Interaction volume radius: 10 \u00c5
Interaction volume height: 20 \u00c5
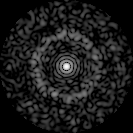
Disorder parameter: 0.8177